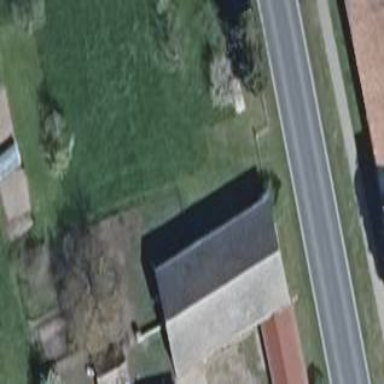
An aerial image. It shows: Shed.